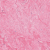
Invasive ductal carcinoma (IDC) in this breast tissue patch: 0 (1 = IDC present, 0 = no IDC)